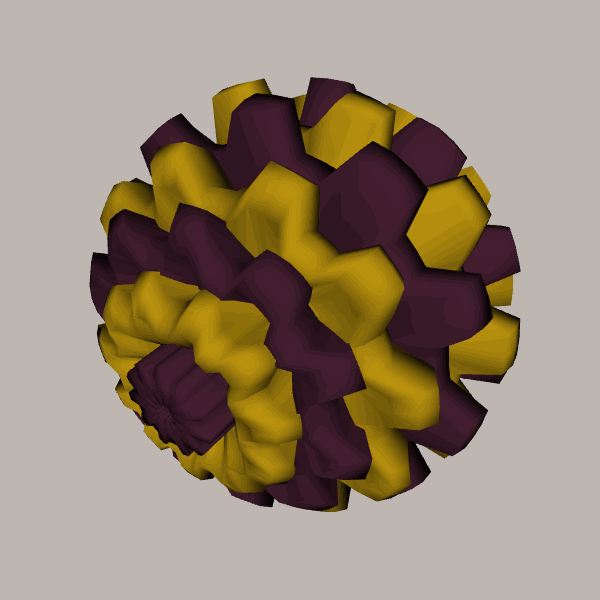
Background: light